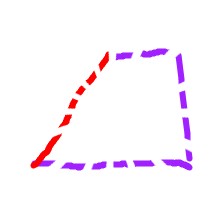
Shape: trapezoid